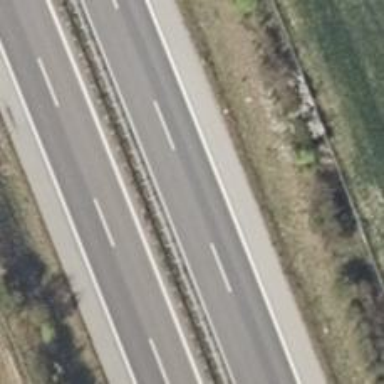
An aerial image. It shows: Asphalt motorway.